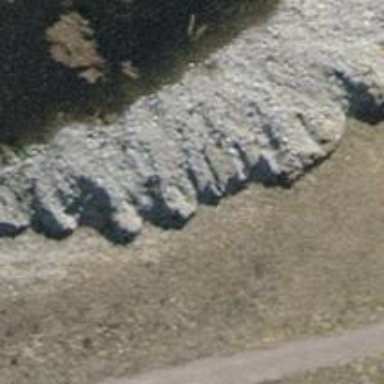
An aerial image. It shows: Natural cliff.